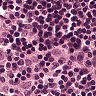
Metastatic tissue present: no